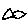
Label: fish